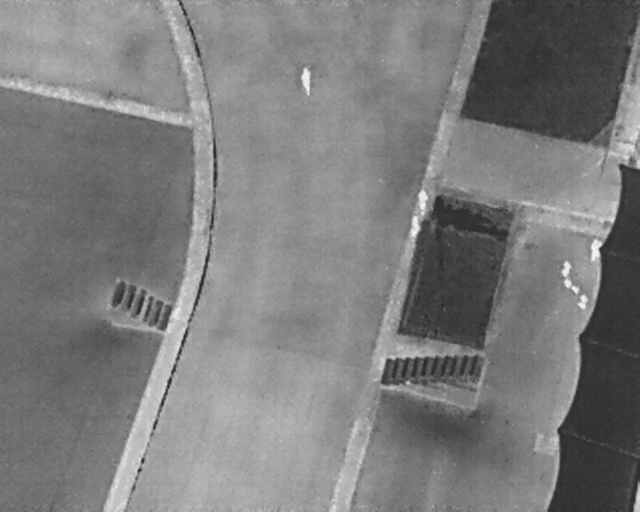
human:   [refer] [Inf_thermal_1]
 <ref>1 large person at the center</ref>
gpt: <box>[[64, 37, 68, 40, 2]]</box>

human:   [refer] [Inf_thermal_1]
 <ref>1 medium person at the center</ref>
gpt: <box>[[62, 42, 66, 45, 2]]</box>